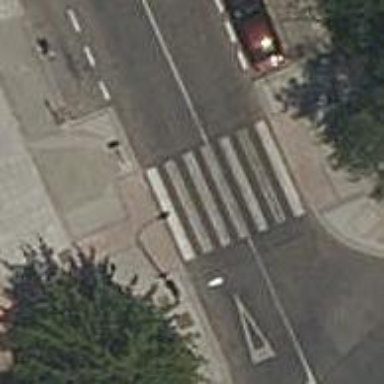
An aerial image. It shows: Zebra crossing on the road.